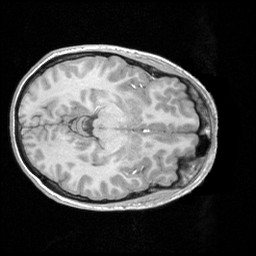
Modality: T1w
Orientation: axial